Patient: sex F, age 63
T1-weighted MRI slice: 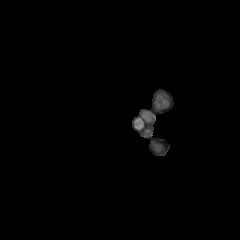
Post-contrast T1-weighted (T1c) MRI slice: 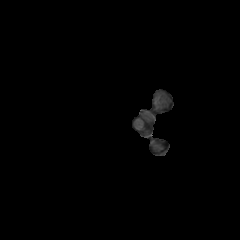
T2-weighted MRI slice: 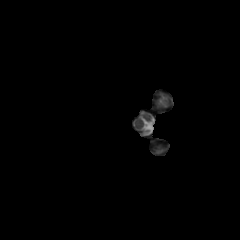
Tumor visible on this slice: no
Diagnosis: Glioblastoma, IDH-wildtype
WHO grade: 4